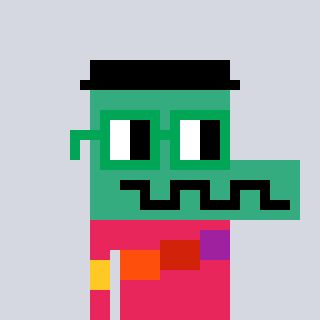
a pixel art character with square green glasses, a crocodile-shaped head and a redpinkish-colored body on a cool background